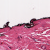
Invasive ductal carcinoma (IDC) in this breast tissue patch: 0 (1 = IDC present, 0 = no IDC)